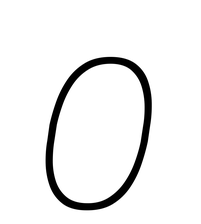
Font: Roboto-Italic_Condensed_Thin_Italic